Field crop: tomato
Growth stage: 1
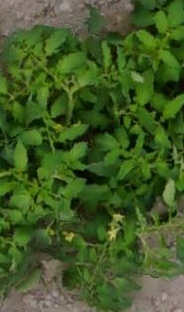
Species: tomato